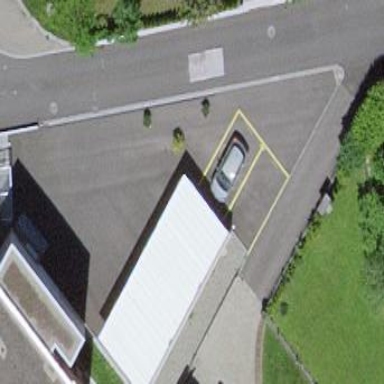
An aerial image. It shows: Garage.